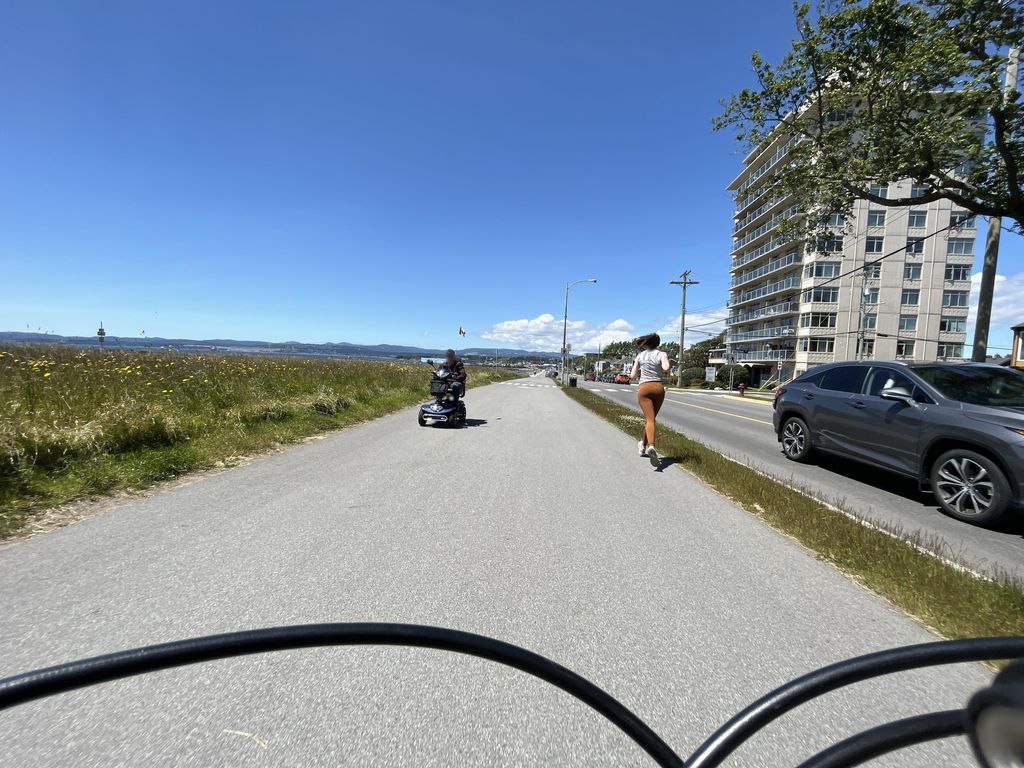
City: victoria